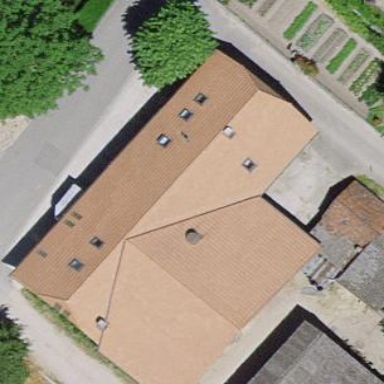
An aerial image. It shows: Farm building.